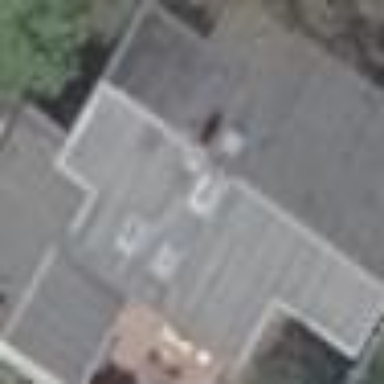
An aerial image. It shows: Gabled roofed house.